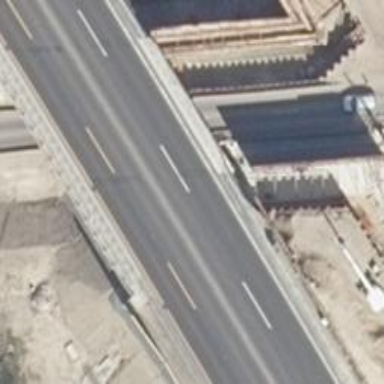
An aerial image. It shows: Motorway bridge with asphalt surface.